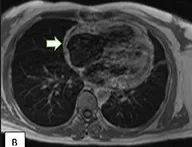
Post-contrast T1 imaging following chemotherapy treatment reveals a partial response with decreased tumor thickness (arrow).
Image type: radiology (mri)